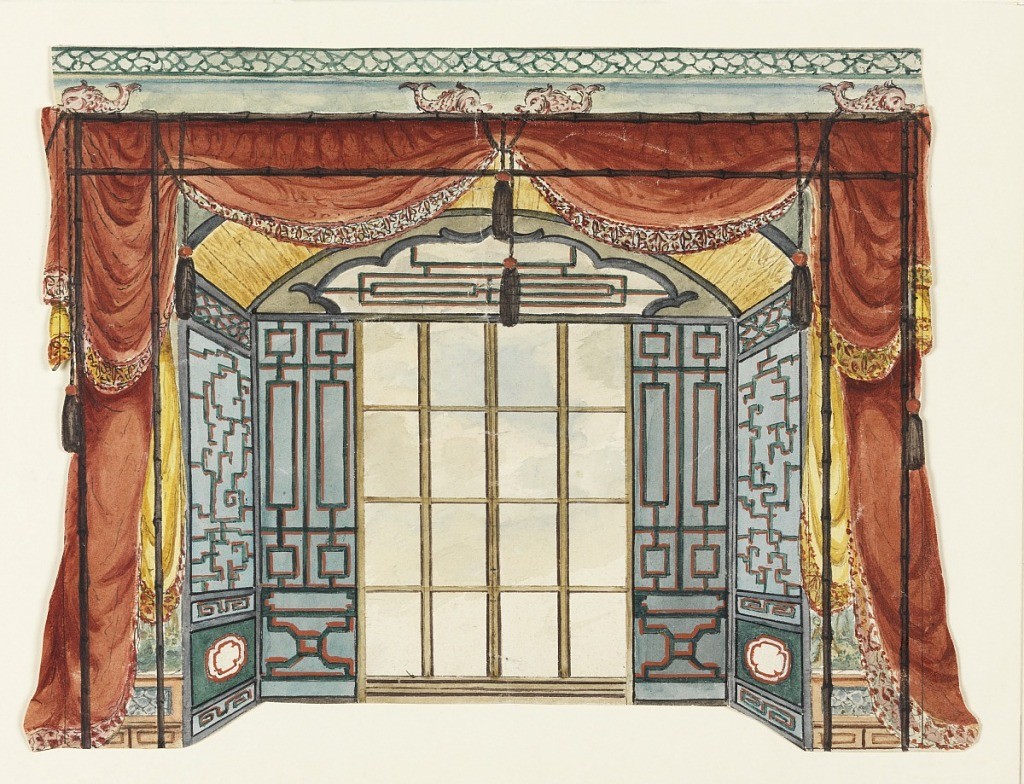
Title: Window Alcove for the Royal Pavilion, Brighton
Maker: Frederick Crace, English, 1779–1859
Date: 1815–22
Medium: Pen and black ink, brush and watercolor on white wove paper, silhouetted
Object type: Drawing
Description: Design for an alcove with an arched ceiling and containing a window. A lattice-work pattern on the walls. Festoons of drapery at entrance to alcove. Above the drapery, a cornice is visible with decoration of dolphins and lattice-work.